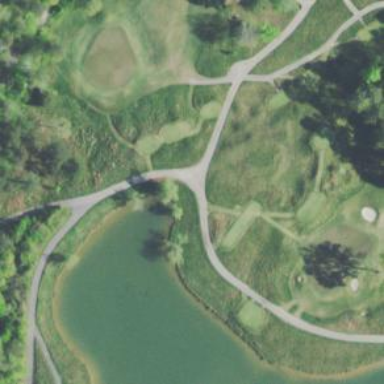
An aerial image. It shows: Service road used as golf cart path.